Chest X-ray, PA view. Patient: 34 years old, sex M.
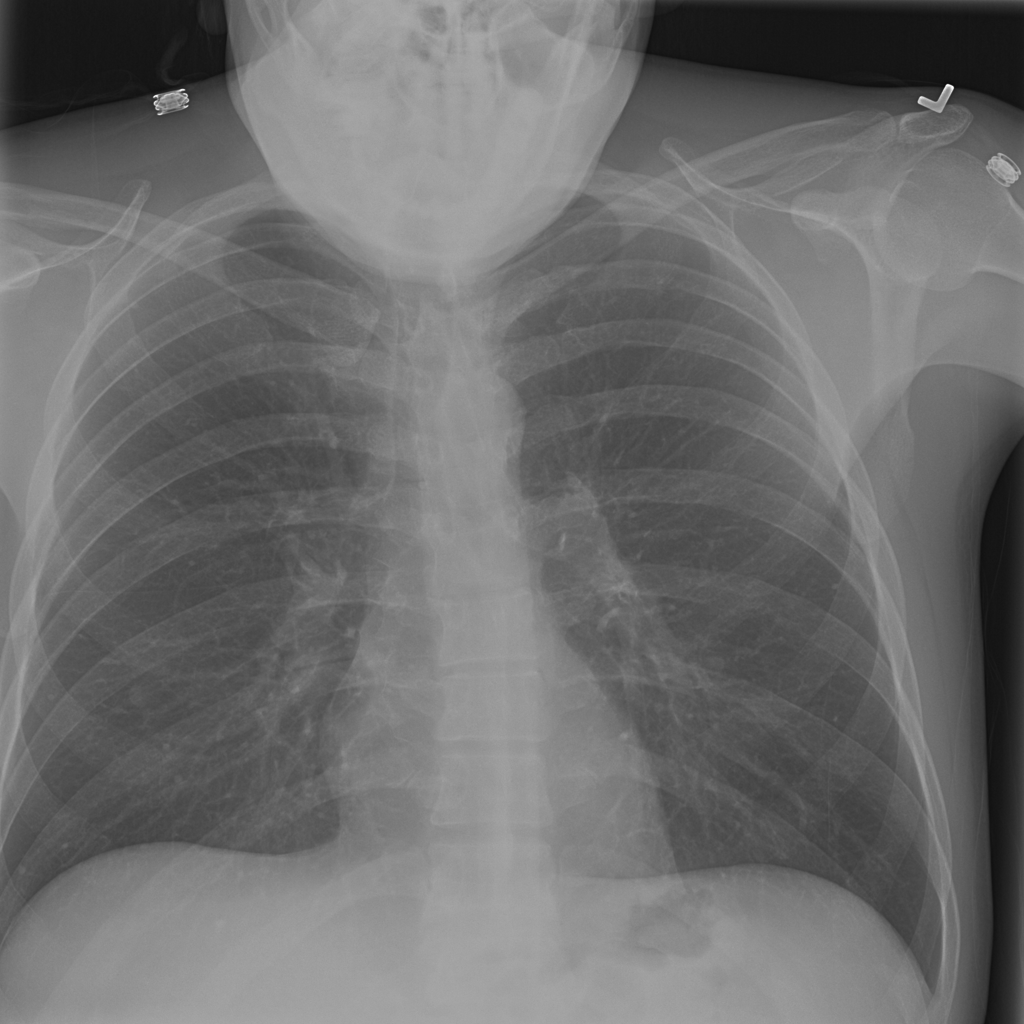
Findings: No Finding